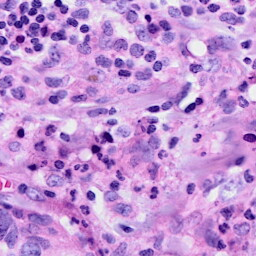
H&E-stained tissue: Breast